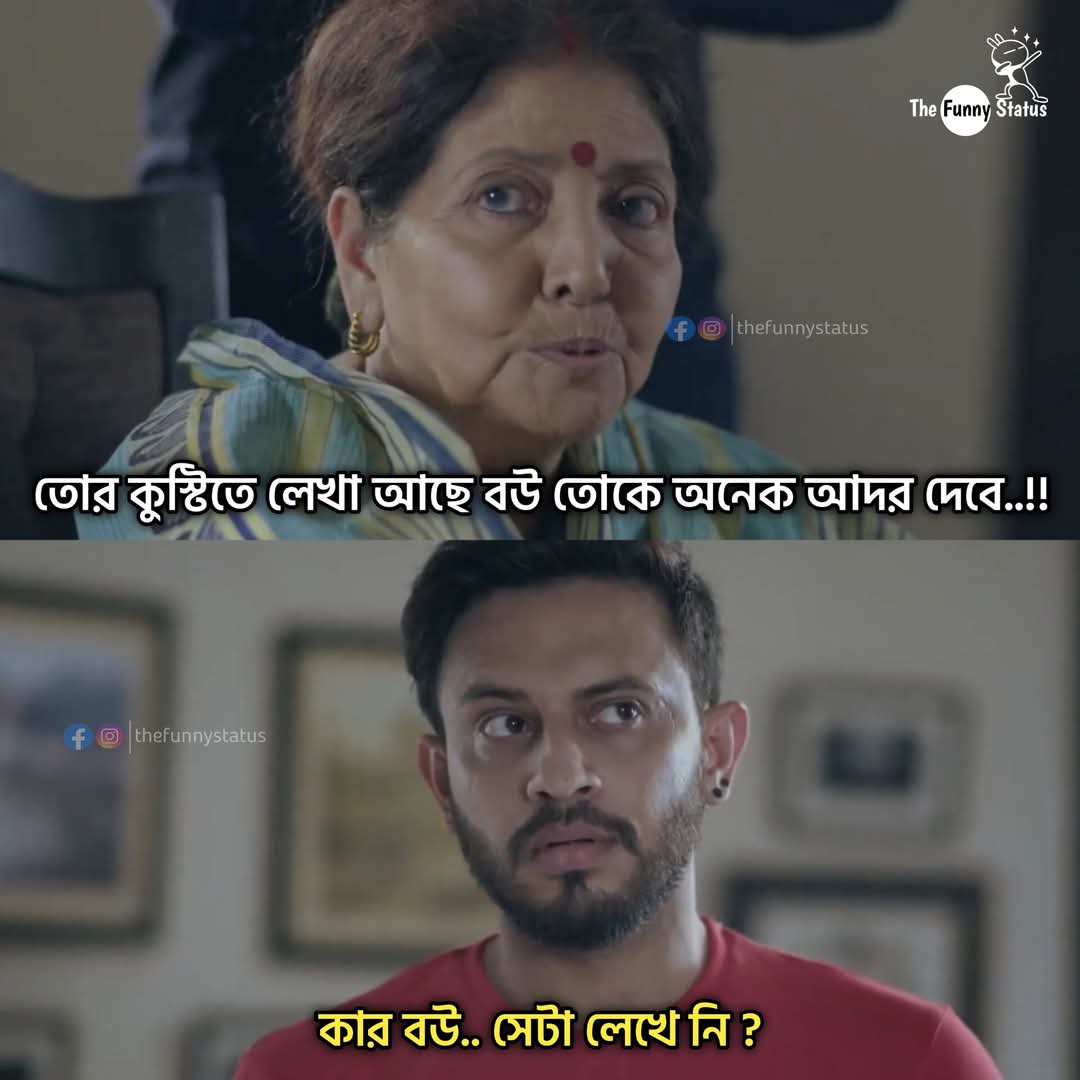
Text: তোর কুস্টিতে লেখা আছে বউ তোকে অনেক আদর দেবে..!!
কার বউ.. সেটা লেখে নি?
Label: Non Hate